Question: I just realize that in symfony if you didn't not mention specific field the doctrine will return you a lot of junk data such as debug time and etc. How can we query all database field with only the field results? Example: SELECT * FROM user WHERE username = 'abc', then it will only return all fields in user table not including those junk data.
'''
$q = $this
->createQueryBuilder('u')
->where('u.username = :username')
->setParameter('username', $username)
->getQuery();
try {
// The Query::getSingleResult() method throws an exception
// if there is no record matching the criteria.
$user = $q->getSingleResult();
var_dump($user);
} catch (NoResultException $e) {
$user = false;
}
'''

I don't need all those data, I only need the fields in the data. Your help is very much appreciated. Thank you.
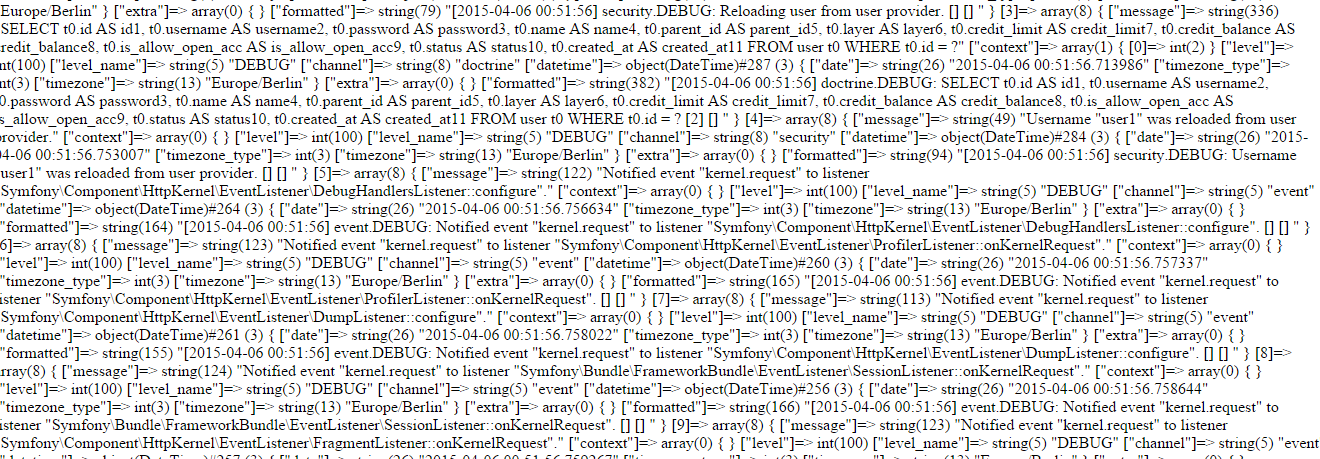
Answer: That is not a junk. It's probably whole Doctrine, since your object has reference to it. Do you want to get rid of Doctrine? Doctrine has many internal mechanisms you don't usually think about, because... well... it's the ORM and not just queries and flat objects.
Only thing you get from database is data you want and doctrine don't perform useless queries.
I think you just don't fully understand how doctrine works. You in fact DO WANT that whole object. It's a point of the Doctrine - to map your database to objects. That is what "ORM" means. It's main feature, not a flaw.
---
However sometimes you do really want just plain data without all doctrine thing. You can get that. Just change hydration to array (check doctrine docs for more details about what hydration is). Use
'''
$q->getSingleResult(\Doctrine\ORM\Query::HYDRATE_ARRAY);
'''
That also happen by default if you choose only some fields instead of whole object.